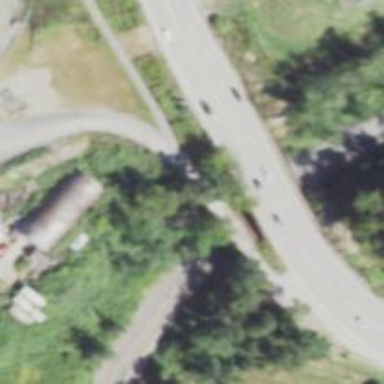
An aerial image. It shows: Abandoned railway near residential road.